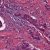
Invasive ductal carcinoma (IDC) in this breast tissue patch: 1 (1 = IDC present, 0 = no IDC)